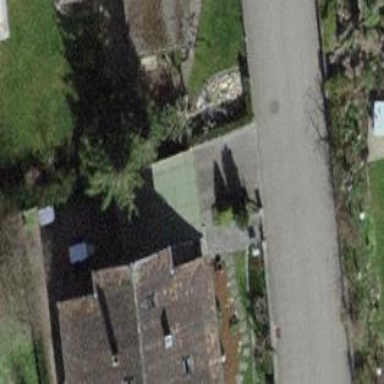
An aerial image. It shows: Building with tiled roof.